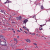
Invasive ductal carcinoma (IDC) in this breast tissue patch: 1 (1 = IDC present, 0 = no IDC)